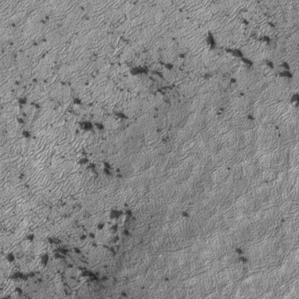
Label: frost